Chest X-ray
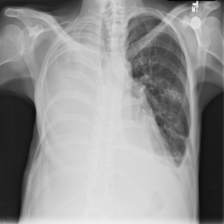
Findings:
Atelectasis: positive
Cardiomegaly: negative
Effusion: positive
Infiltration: positive
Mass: negative
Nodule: negative
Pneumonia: negative
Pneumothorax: negative
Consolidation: negative
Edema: negative
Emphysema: negative
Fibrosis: negative
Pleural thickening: negative
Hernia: negative